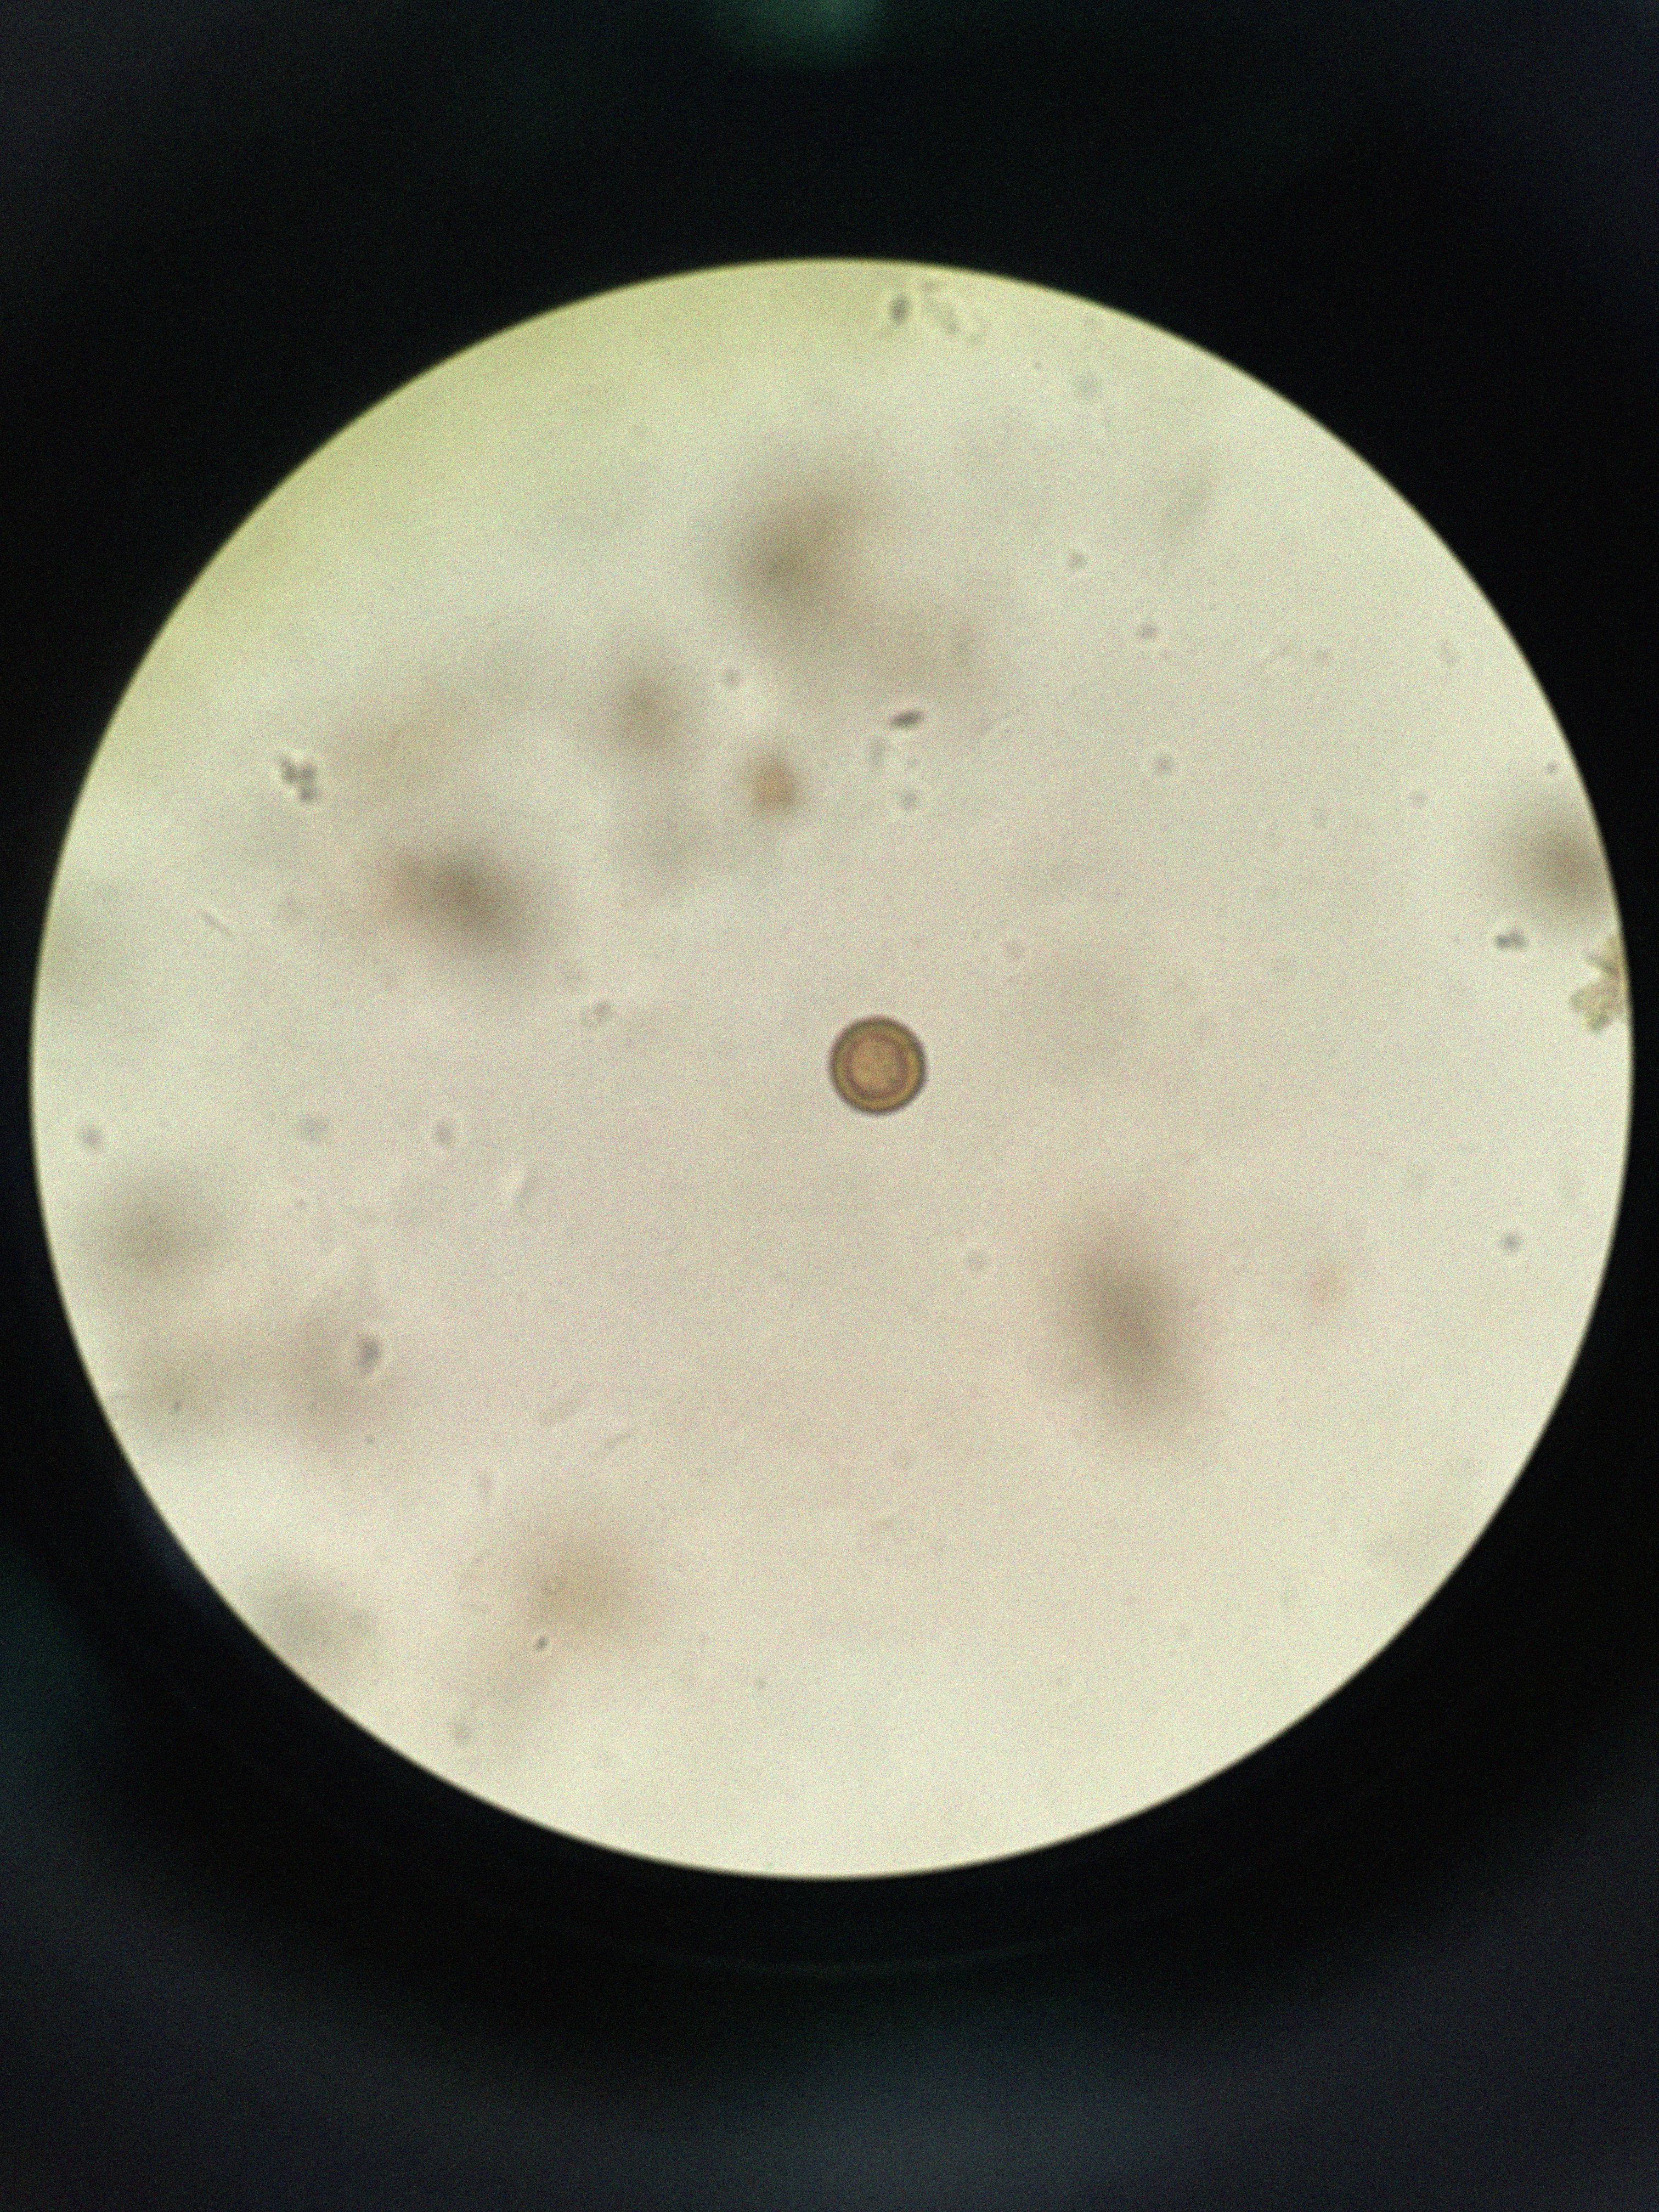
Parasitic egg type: Taenia spp. egg